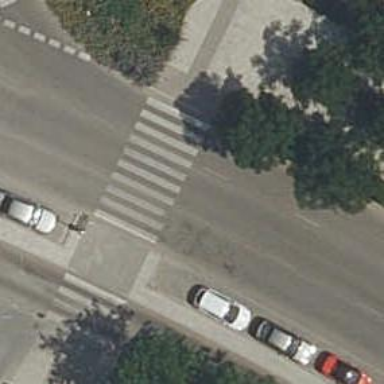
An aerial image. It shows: Uncontrolled road crossing.